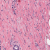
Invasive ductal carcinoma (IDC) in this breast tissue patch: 0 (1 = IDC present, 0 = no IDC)